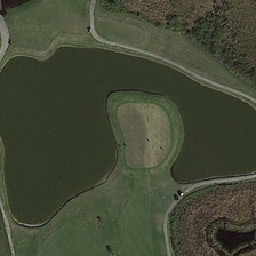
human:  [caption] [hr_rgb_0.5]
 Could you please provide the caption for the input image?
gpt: The lawn has green water in this pond.

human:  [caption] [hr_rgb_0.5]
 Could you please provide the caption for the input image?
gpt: A green tree is near an irregular pond.

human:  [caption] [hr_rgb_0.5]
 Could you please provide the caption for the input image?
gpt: The lawn surrounds the pond with green water.

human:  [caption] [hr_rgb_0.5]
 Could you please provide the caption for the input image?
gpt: Some green trees are close to an irregular pond.

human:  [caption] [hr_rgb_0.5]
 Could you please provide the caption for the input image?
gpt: Some green trees are near an irregular pond.